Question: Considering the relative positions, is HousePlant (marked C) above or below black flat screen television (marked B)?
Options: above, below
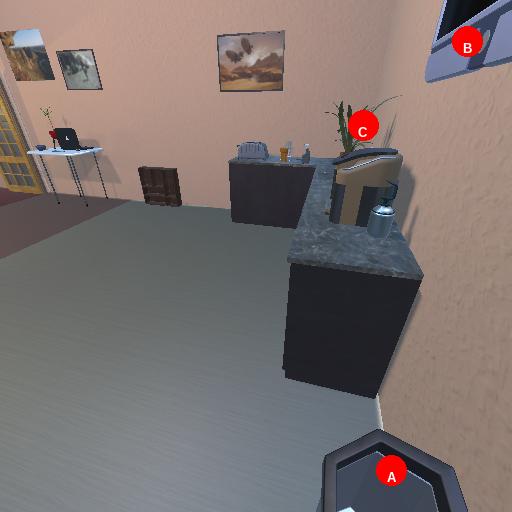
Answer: above